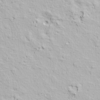
Label: not_dusty